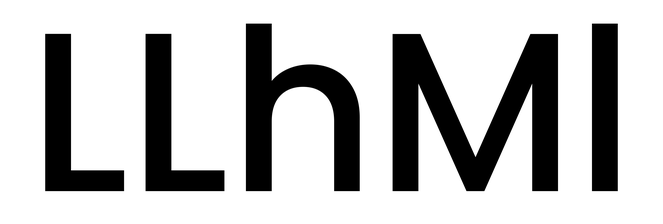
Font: Poppins-Medium